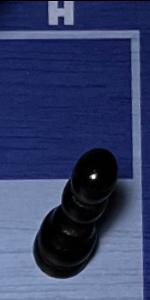
Label: Pawn_Black